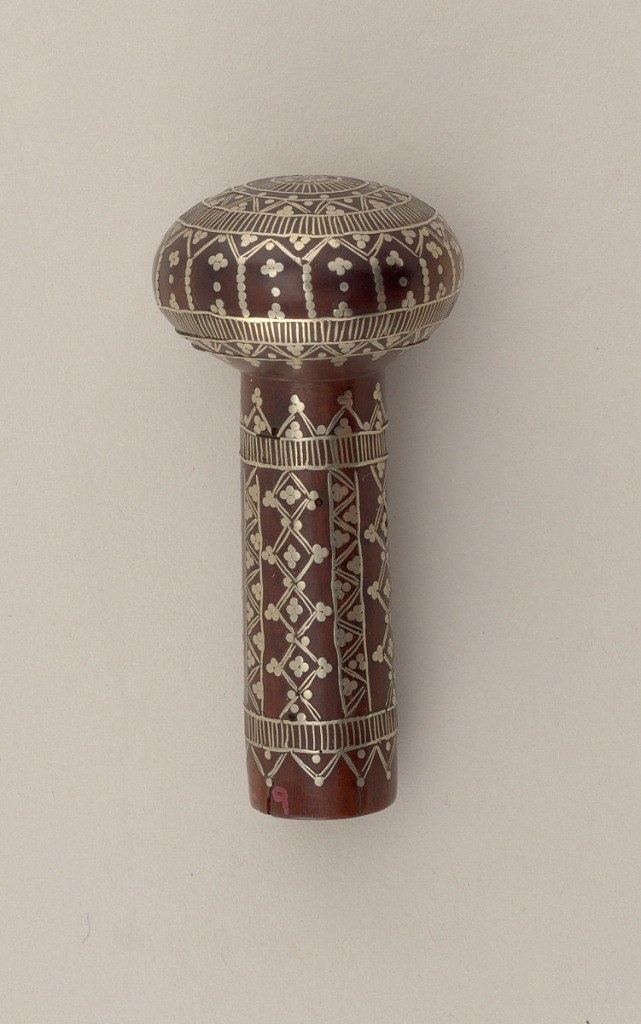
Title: Cane Handle
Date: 19th century
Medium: wood, silver
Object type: handle
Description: Small round knob, slightly flattened, set on short stem; wood inlaid in silver in completely conventionalized design; formed of small lines, dots in circular pattern or perpendicular pattern on stem.